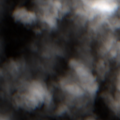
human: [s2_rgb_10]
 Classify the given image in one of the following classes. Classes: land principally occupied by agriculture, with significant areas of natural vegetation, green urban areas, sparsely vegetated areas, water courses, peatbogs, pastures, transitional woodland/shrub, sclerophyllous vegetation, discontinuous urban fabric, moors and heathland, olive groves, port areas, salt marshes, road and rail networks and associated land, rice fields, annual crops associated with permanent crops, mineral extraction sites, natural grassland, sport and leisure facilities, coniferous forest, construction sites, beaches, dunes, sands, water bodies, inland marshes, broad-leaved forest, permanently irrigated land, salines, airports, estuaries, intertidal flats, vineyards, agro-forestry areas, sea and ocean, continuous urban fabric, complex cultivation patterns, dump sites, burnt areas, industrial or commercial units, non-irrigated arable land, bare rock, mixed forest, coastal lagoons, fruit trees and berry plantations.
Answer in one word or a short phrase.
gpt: moors and heathland, peatbogs